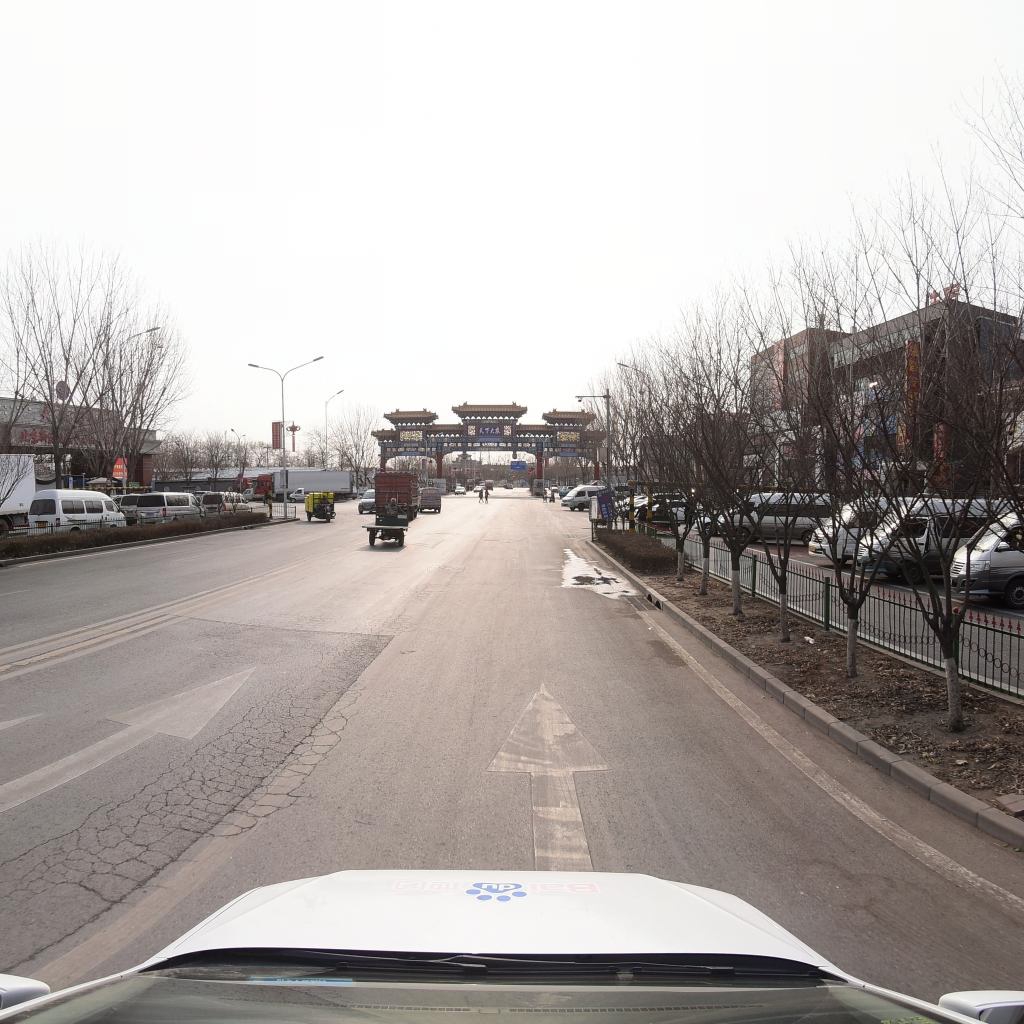
Region: Fengtai
Road damage annotations: alligator crack